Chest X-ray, PA view. Patient: 20 years old, sex F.
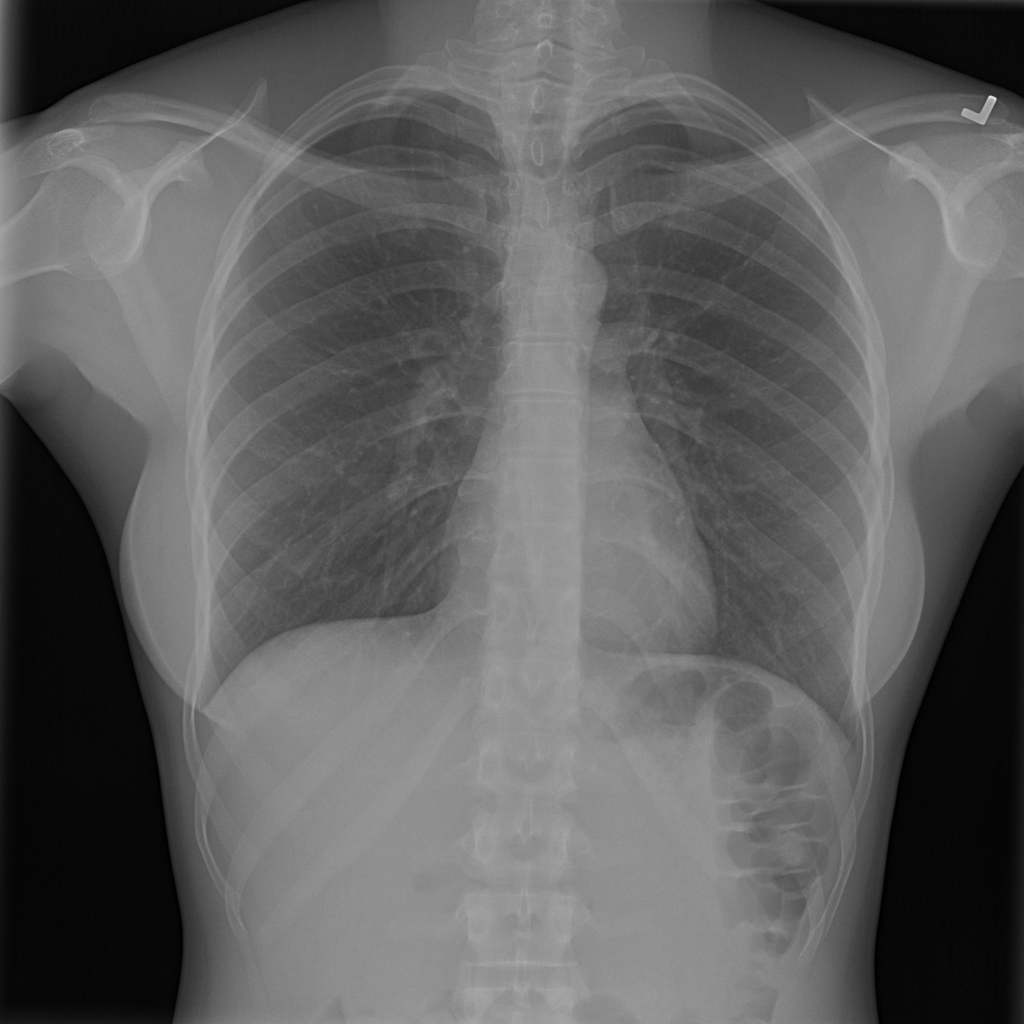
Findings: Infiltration